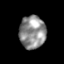
Tissue: skin
Cell type: Others
Senescence score: 0.675
Nuclear area (px): 843
Mean DAPI intensity: 142.824